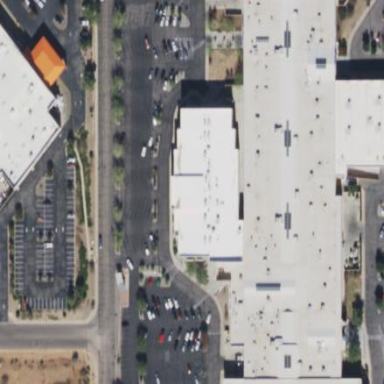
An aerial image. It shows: Mall building.